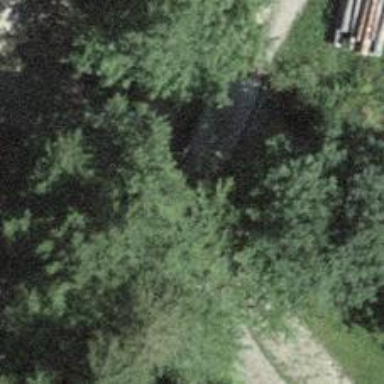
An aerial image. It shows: Bridge over well-constructed track.